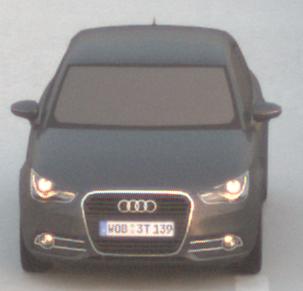
Make: Audi
Model: A1 Sportback 1.2 TFSI
Detailed model: A1 (8X) Sportback
Model produced from: 2012/03
Model produced until: 2014/11
Doors: 5
Color: gray
Road condition: dry road
Daytime: dawn
Contrast: low contrast